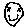
Label: smiley face